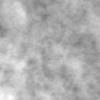
Label: no_change